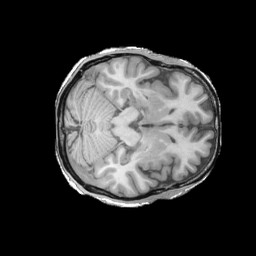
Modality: T1w
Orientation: axial
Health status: ill
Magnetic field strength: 3 T